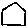
Label: hexagon